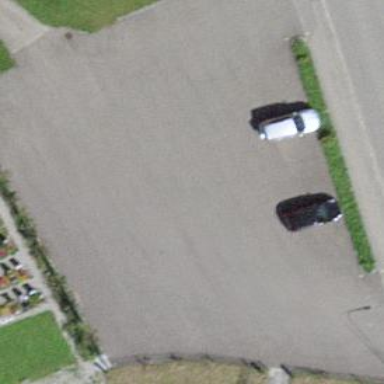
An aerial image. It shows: Parking area with asphalt surface.